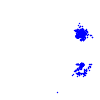
Particle: electron